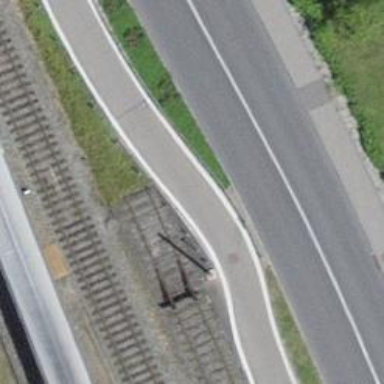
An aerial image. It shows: Yard with single rail track. The railway track is electrified with contact line for service purposes.